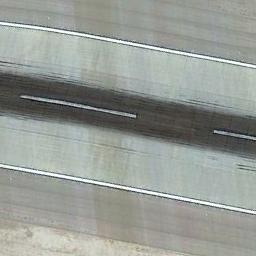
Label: runway